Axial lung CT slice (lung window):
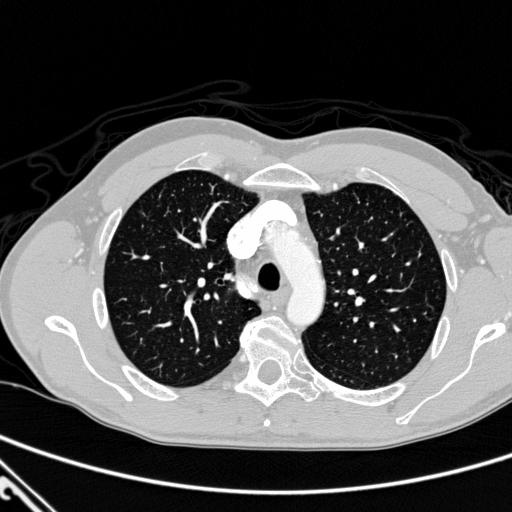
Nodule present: no